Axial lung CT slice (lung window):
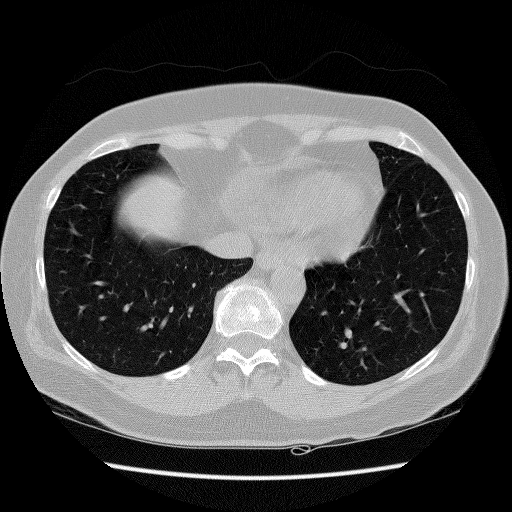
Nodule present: no